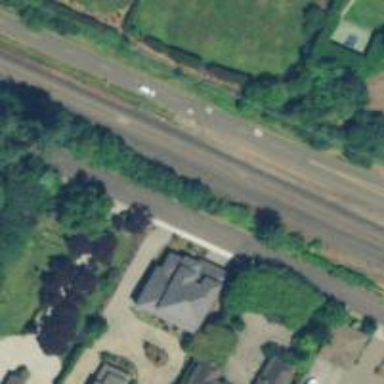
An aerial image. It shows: Residential road with sidewalk on the left side.